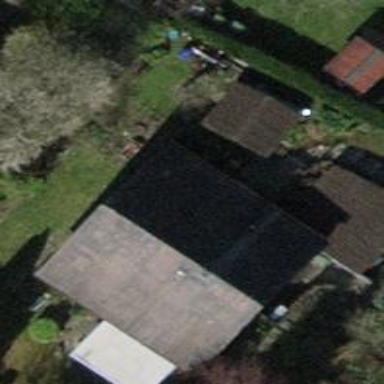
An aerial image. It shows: Detached building.